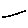
Label: line